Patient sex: M
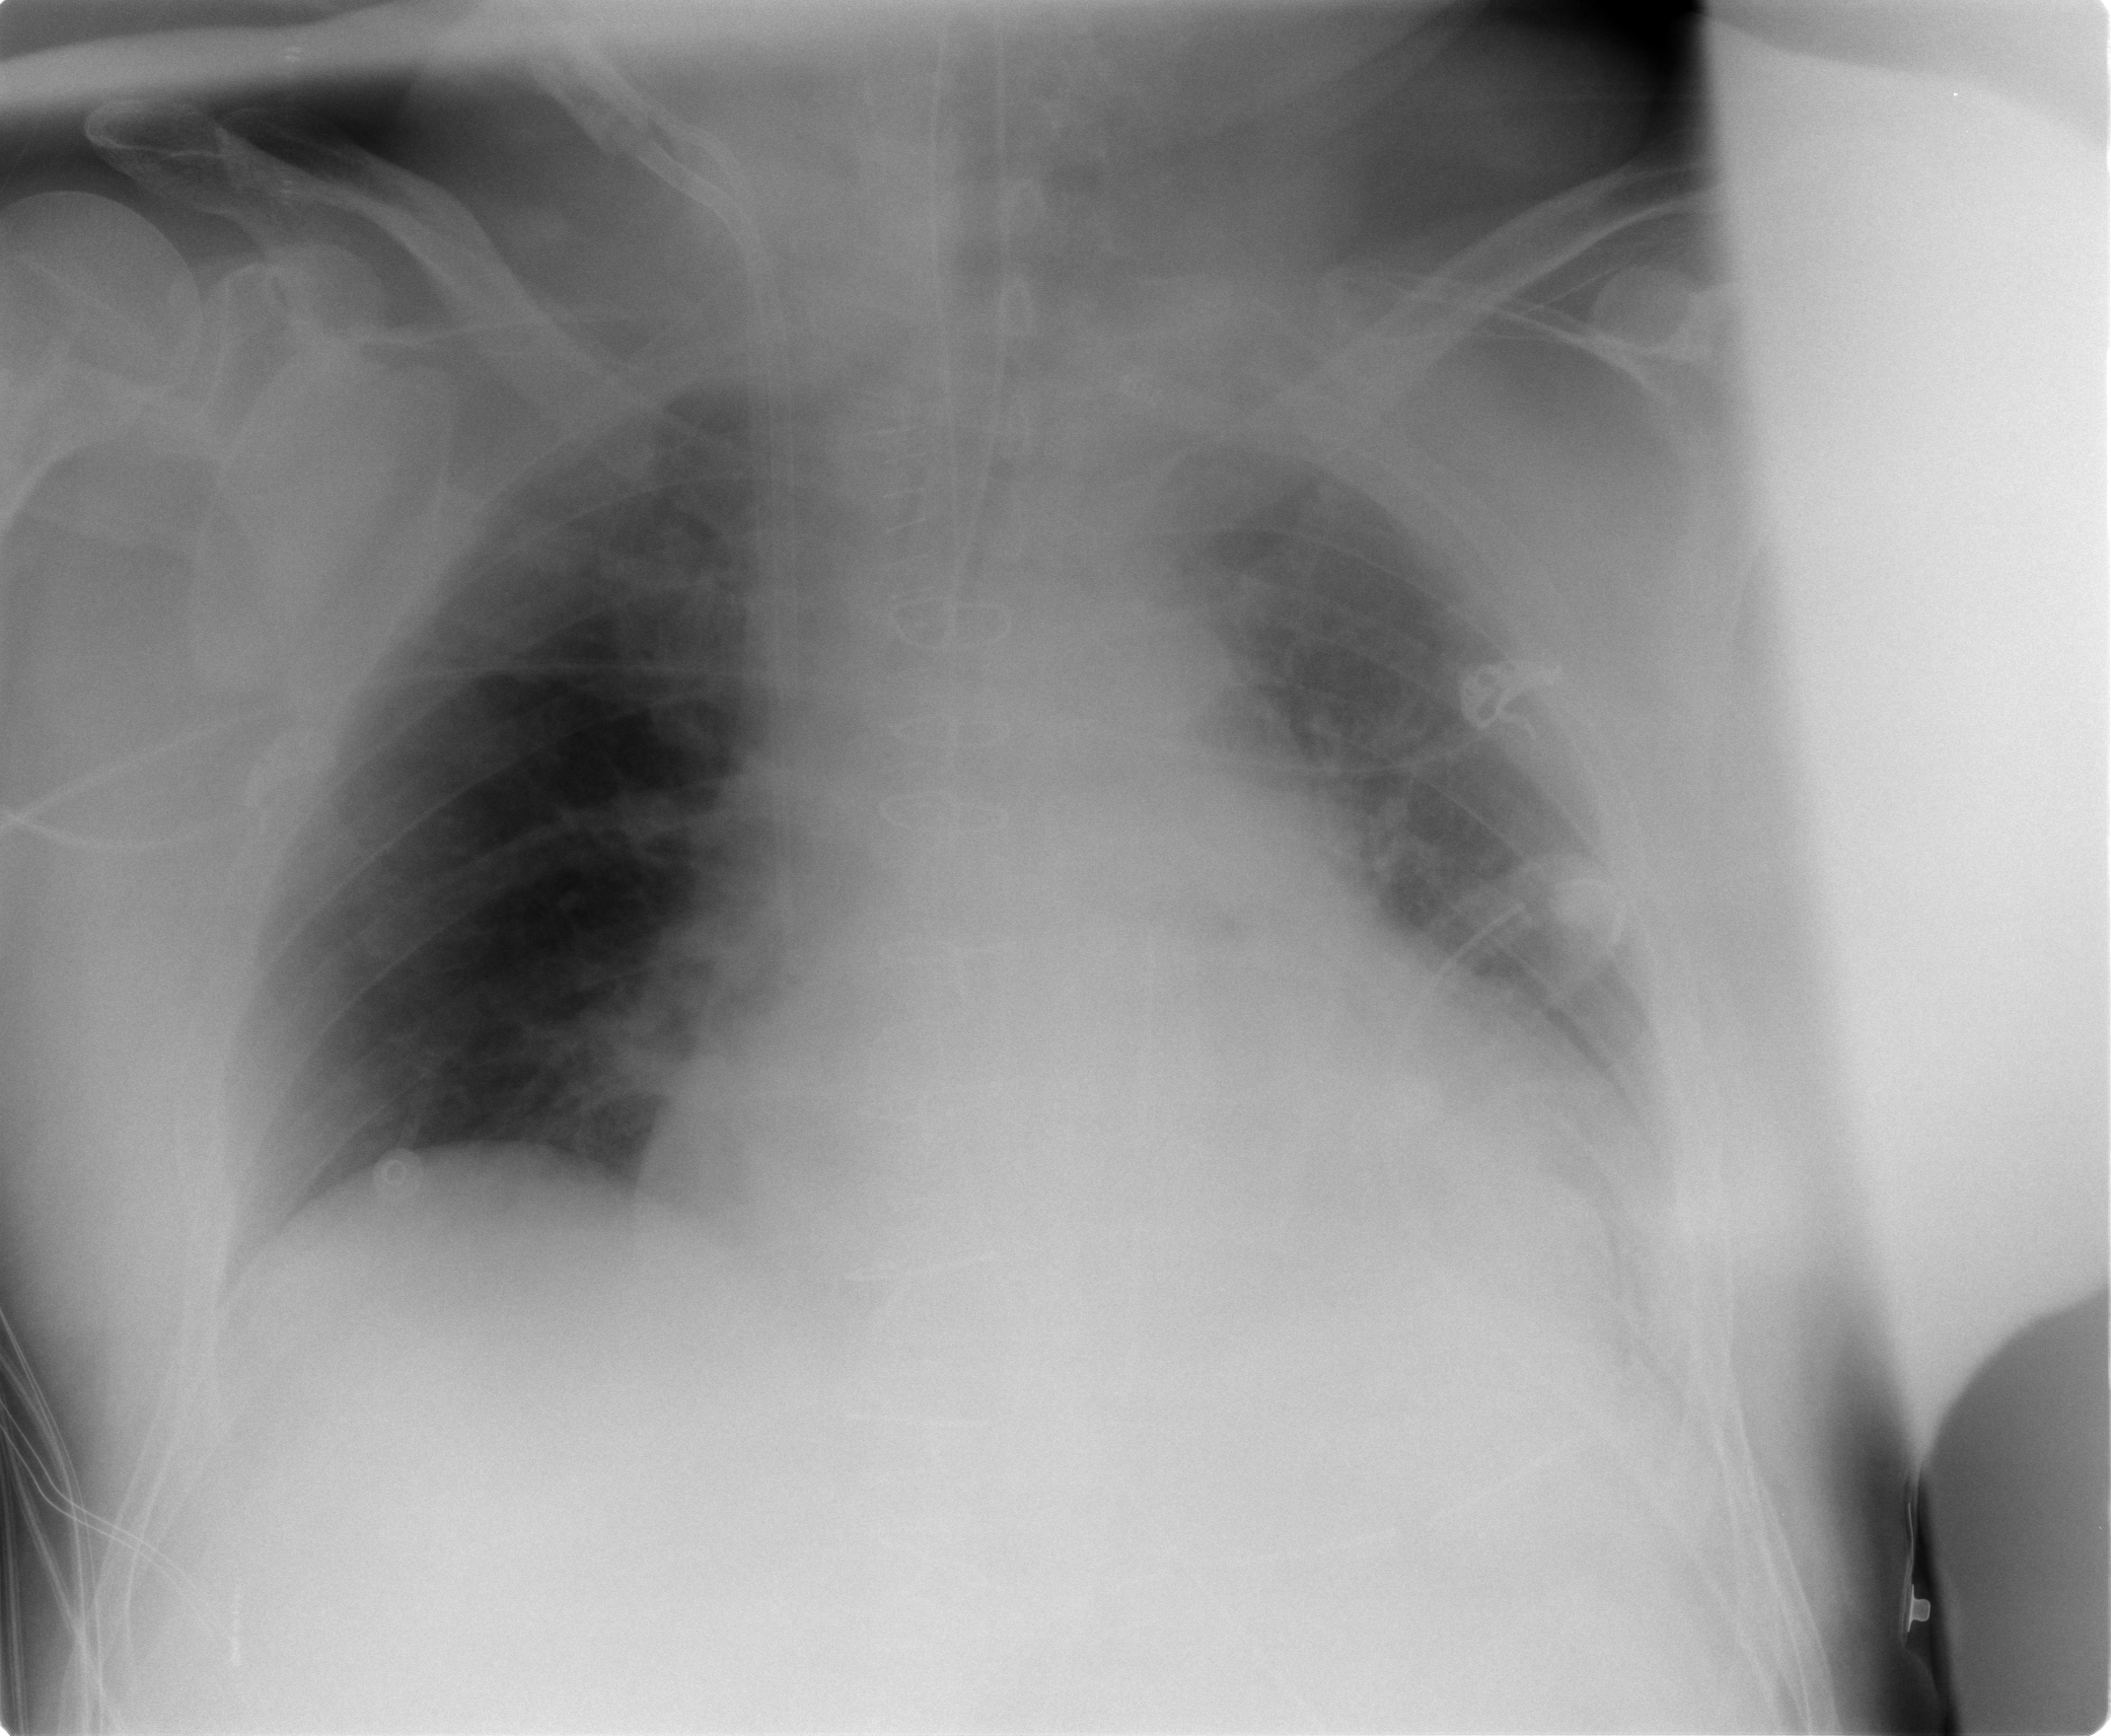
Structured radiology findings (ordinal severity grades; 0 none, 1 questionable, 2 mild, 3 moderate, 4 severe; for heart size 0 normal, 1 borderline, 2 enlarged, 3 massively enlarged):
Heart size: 2
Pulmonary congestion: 2
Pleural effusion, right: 0
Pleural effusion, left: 2
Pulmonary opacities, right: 0
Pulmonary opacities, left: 0
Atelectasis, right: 0
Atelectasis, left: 2